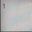
Piece: xx